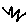
Label: zigzag